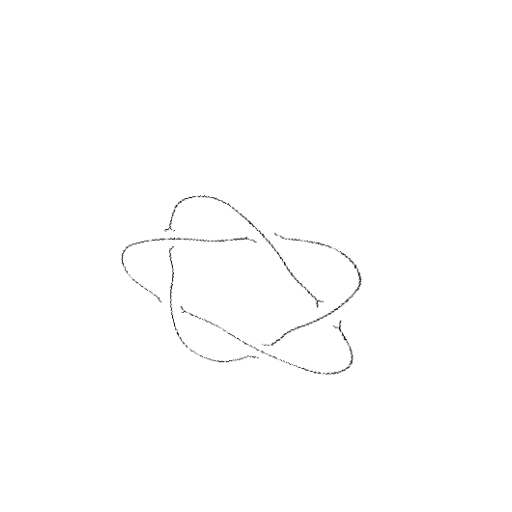
Crossing number: 5